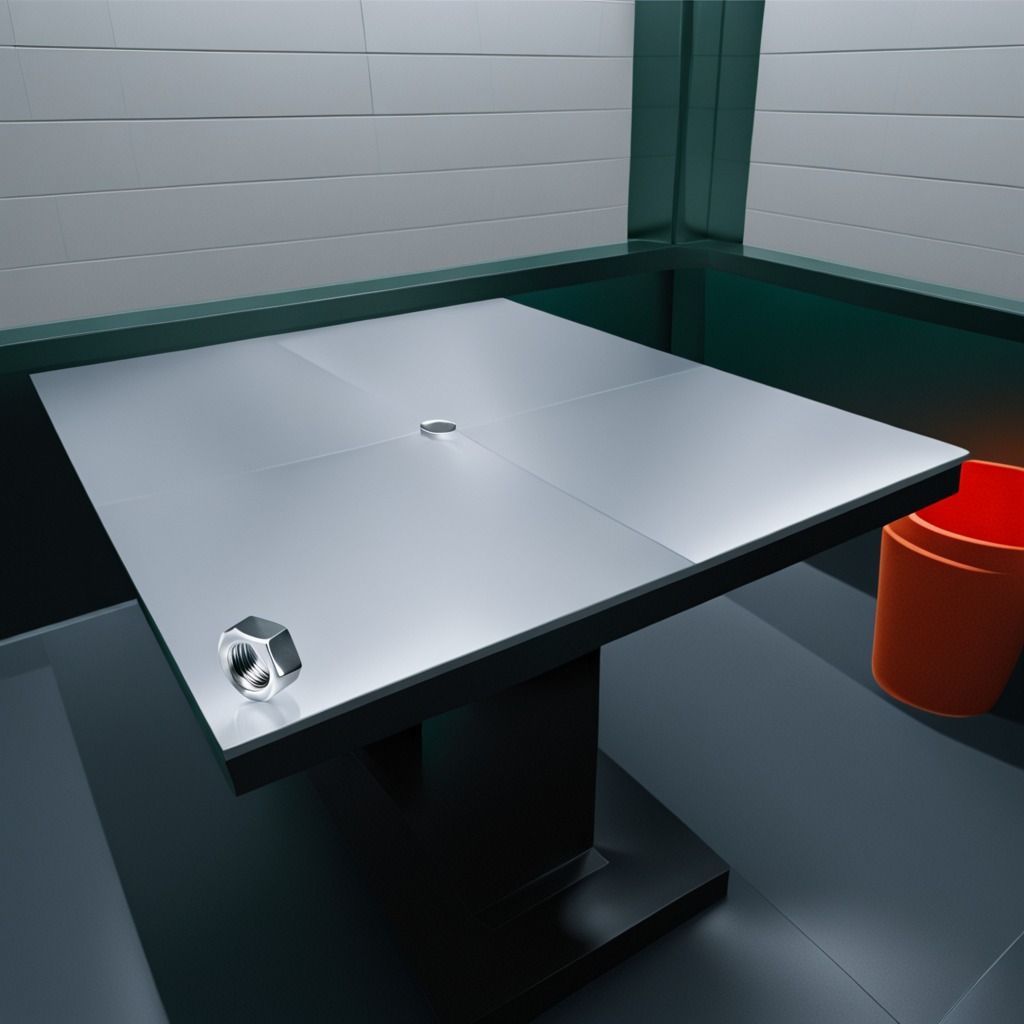
A metal nut is lying on a clean empty table in a railway signal maintenance room lit by harsh overhead fluorescents photorealistic surface textures crisp shadows high dynamic range.